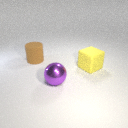
large purple metal sphere in front of large brown rubber cylinder